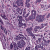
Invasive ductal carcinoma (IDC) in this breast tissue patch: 1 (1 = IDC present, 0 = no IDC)